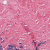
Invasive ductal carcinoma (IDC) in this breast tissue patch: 1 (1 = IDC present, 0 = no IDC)